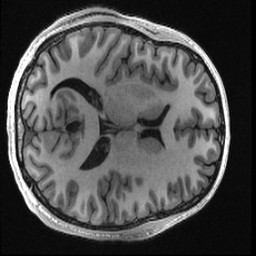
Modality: T1w
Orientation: axial
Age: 26
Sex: male